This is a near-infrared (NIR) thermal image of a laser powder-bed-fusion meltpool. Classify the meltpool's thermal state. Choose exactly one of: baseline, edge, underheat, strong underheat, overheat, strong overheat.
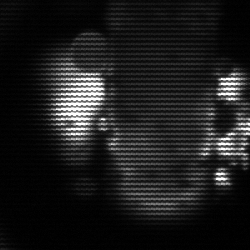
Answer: strong underheat